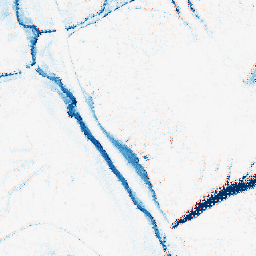
Category: morphological
Decomposition family: morphological_ellipse
Decomposition parameters: operation: closing
width: 20
height: 20
Upsampling method: regularized
Upsampling parameters: scale: 2
lambda_reg: 0.1
Upsampling scale: 2